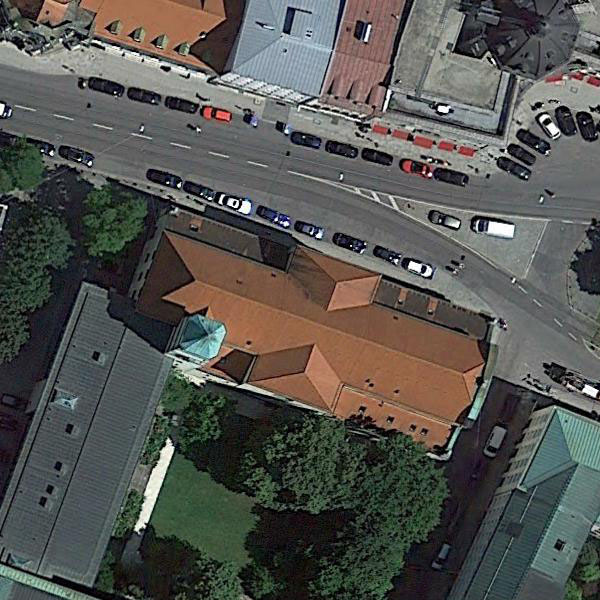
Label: Church